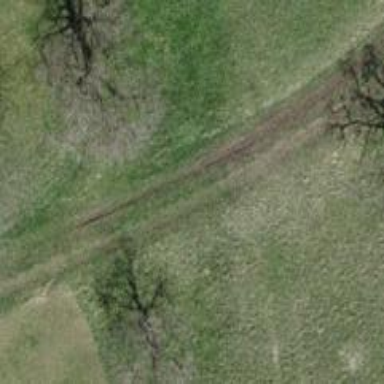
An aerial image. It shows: Track with grade 5 tracktype.